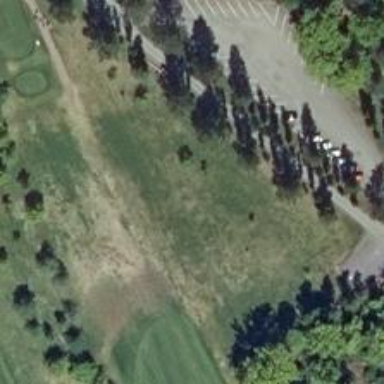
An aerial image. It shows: Area with grass used as rough in golf course.